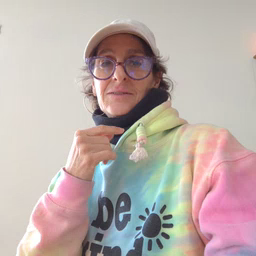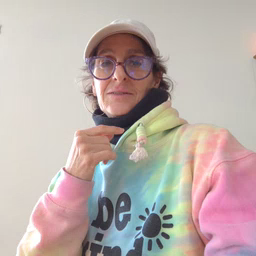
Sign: chin